Brain MRI, t1w sequence, axial 2D slice.
Patient: age 50, sex M, weight 95 kg, height 1.95 m
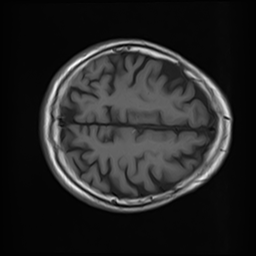